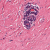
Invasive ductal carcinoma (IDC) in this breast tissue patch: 0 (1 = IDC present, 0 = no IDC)